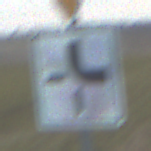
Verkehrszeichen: VerlaufVorfahrtsstrasse4
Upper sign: VorfahrtGewaehren
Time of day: SunriseSunset
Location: Outdoor (RoadRail)
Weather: PartlyCloudy
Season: NotSpecified
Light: Natural